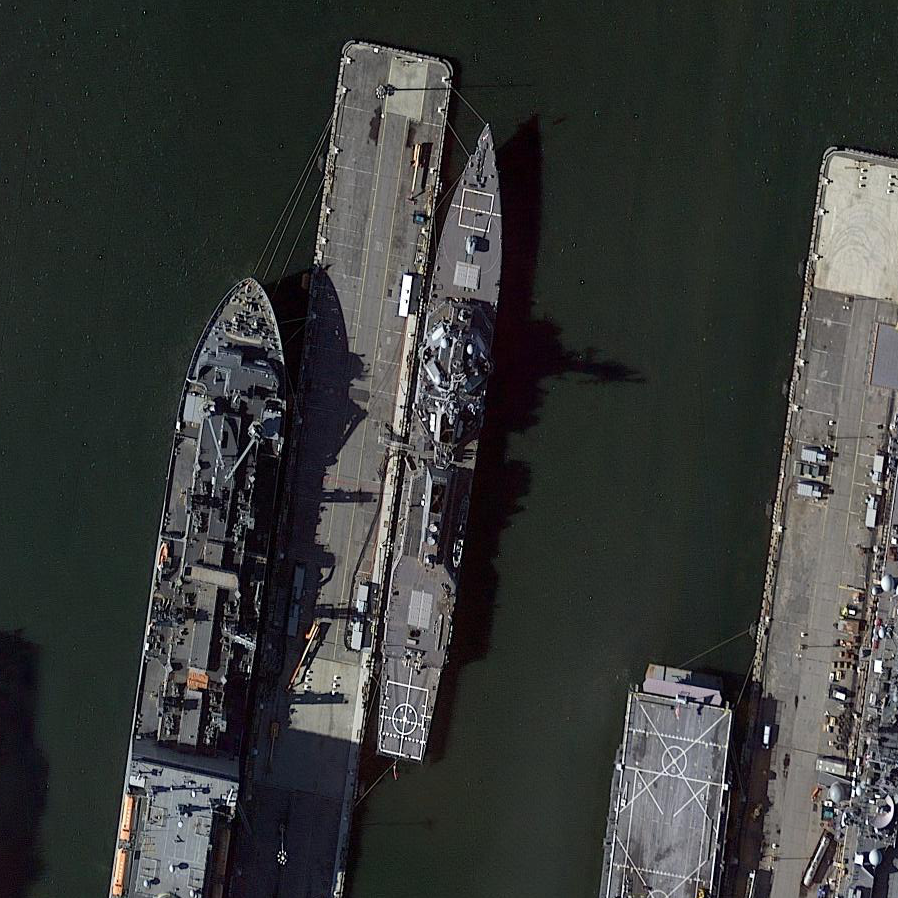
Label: destroyer